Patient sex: M
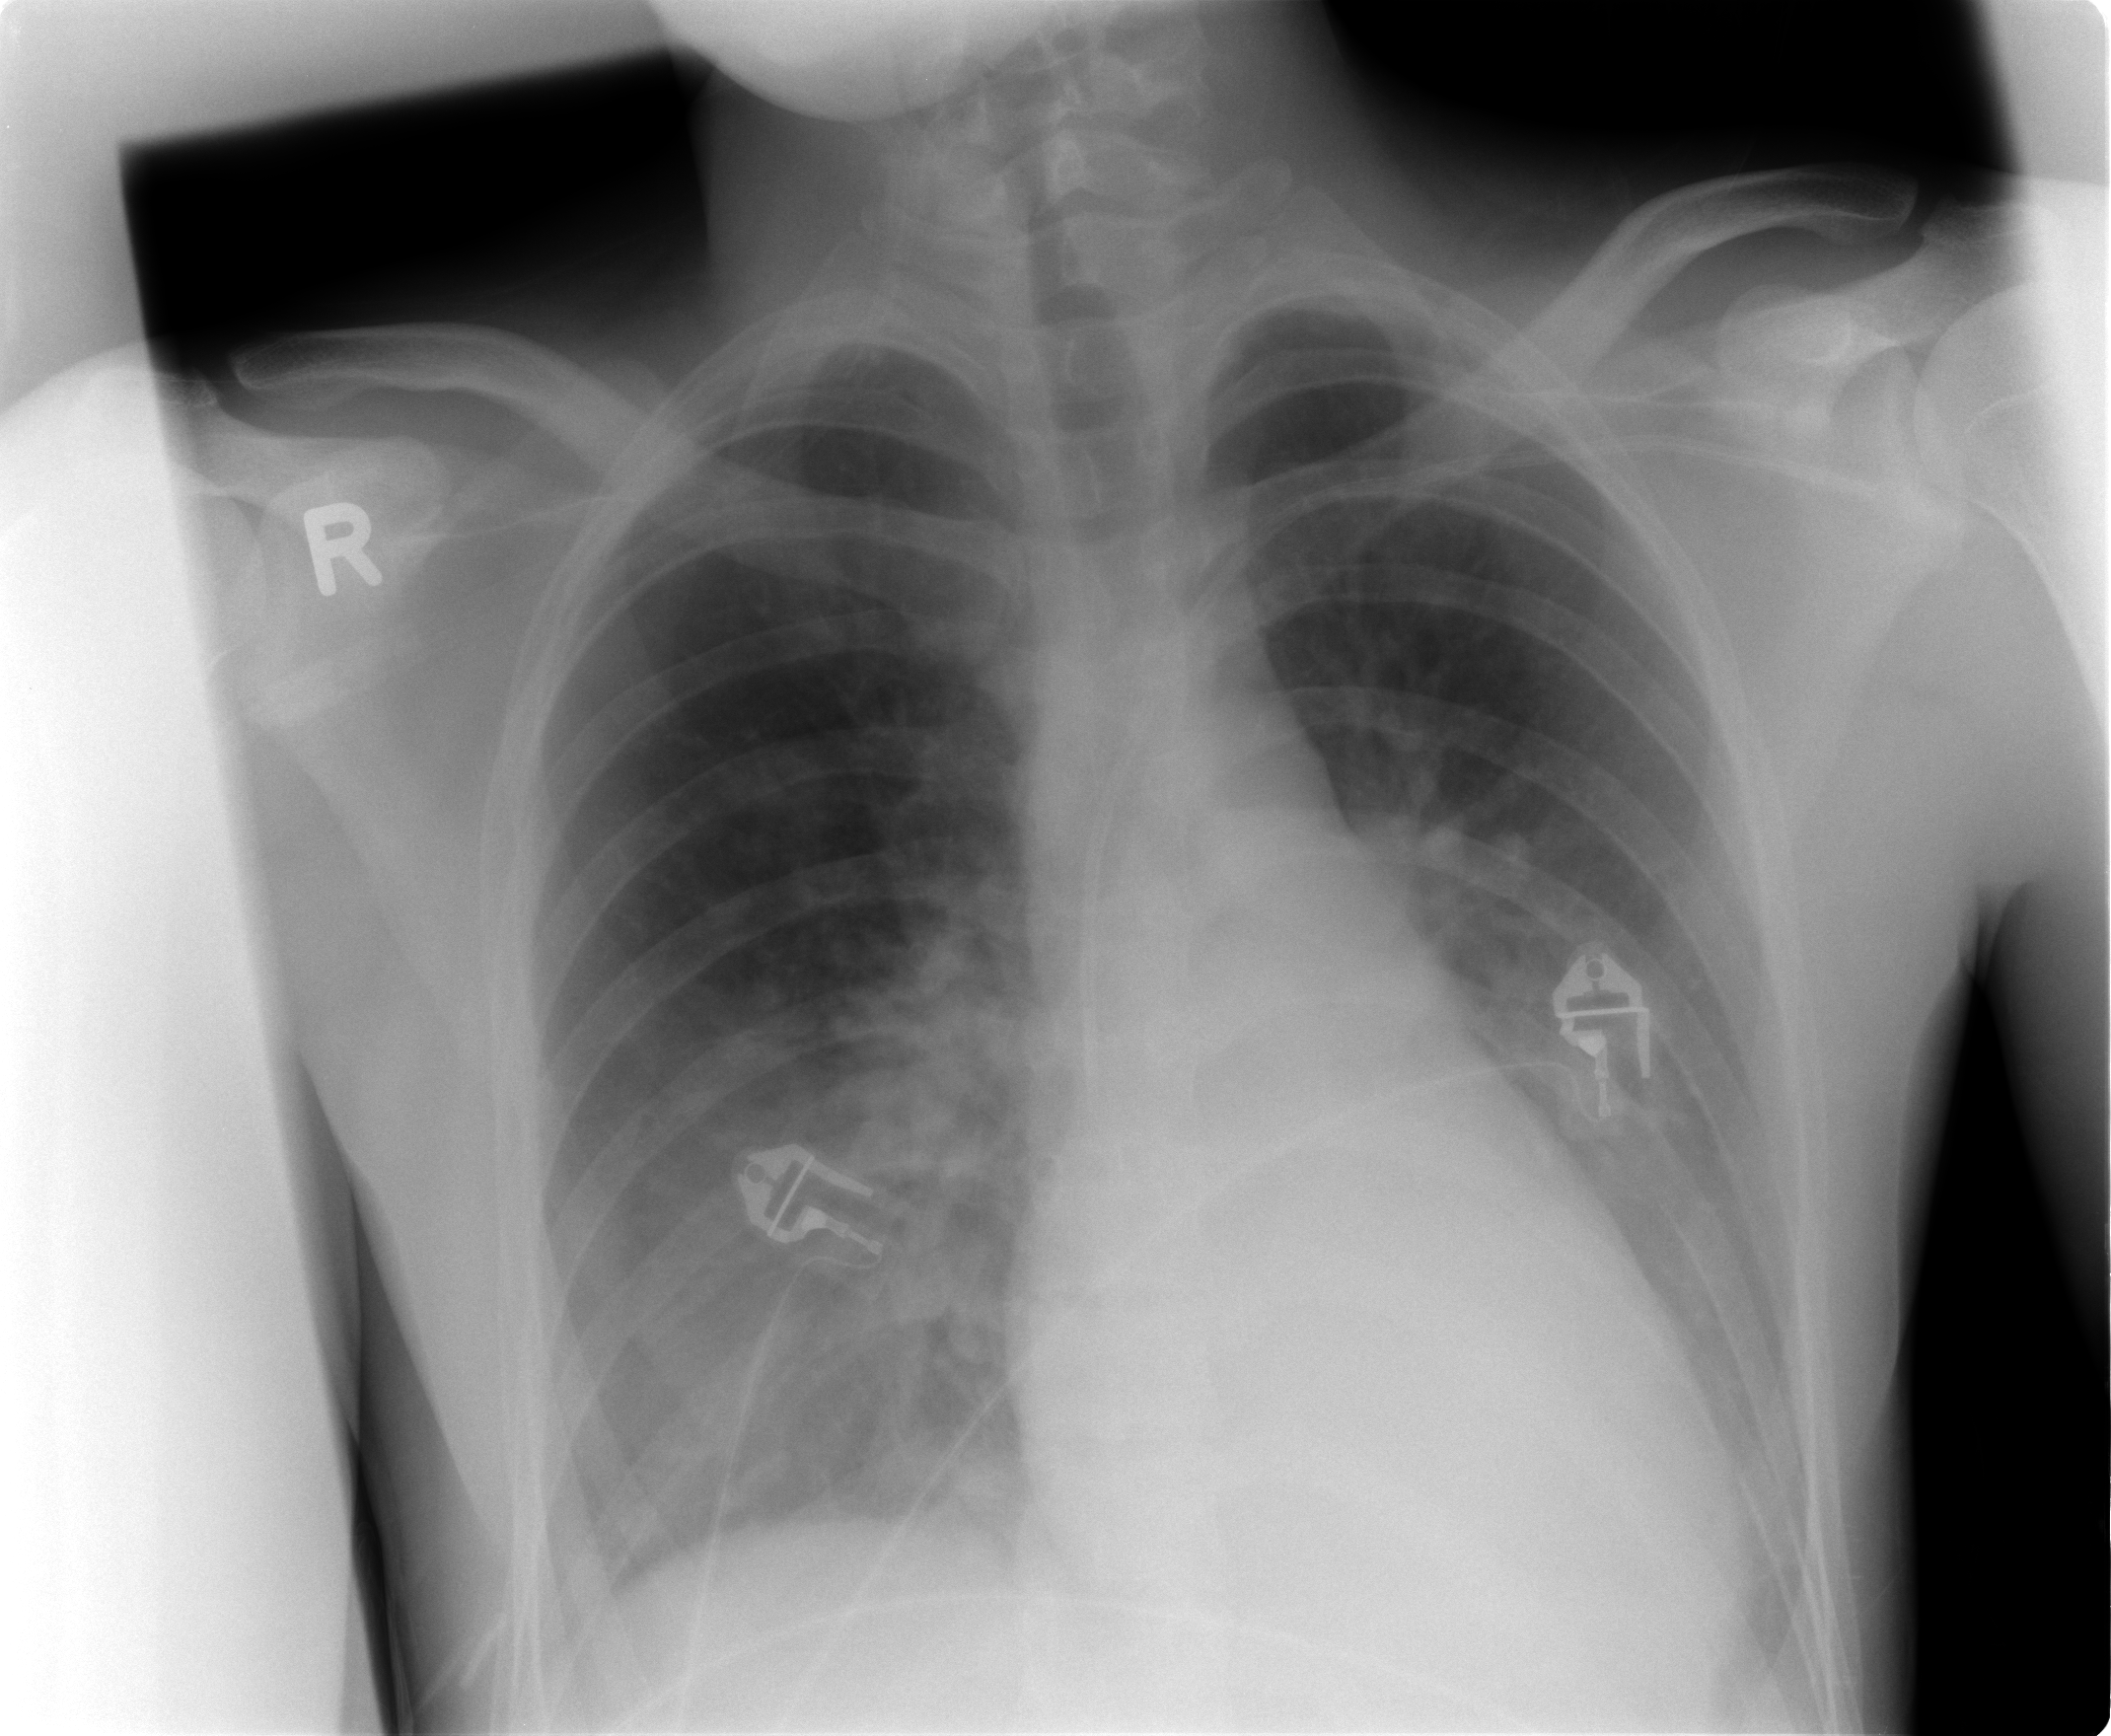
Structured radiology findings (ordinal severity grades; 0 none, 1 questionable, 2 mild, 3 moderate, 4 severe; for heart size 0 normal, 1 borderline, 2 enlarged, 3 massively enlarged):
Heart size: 0
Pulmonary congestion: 0
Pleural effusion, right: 2
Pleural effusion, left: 2
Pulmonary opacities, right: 1
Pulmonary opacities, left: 1
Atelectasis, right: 2
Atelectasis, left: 2